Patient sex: M
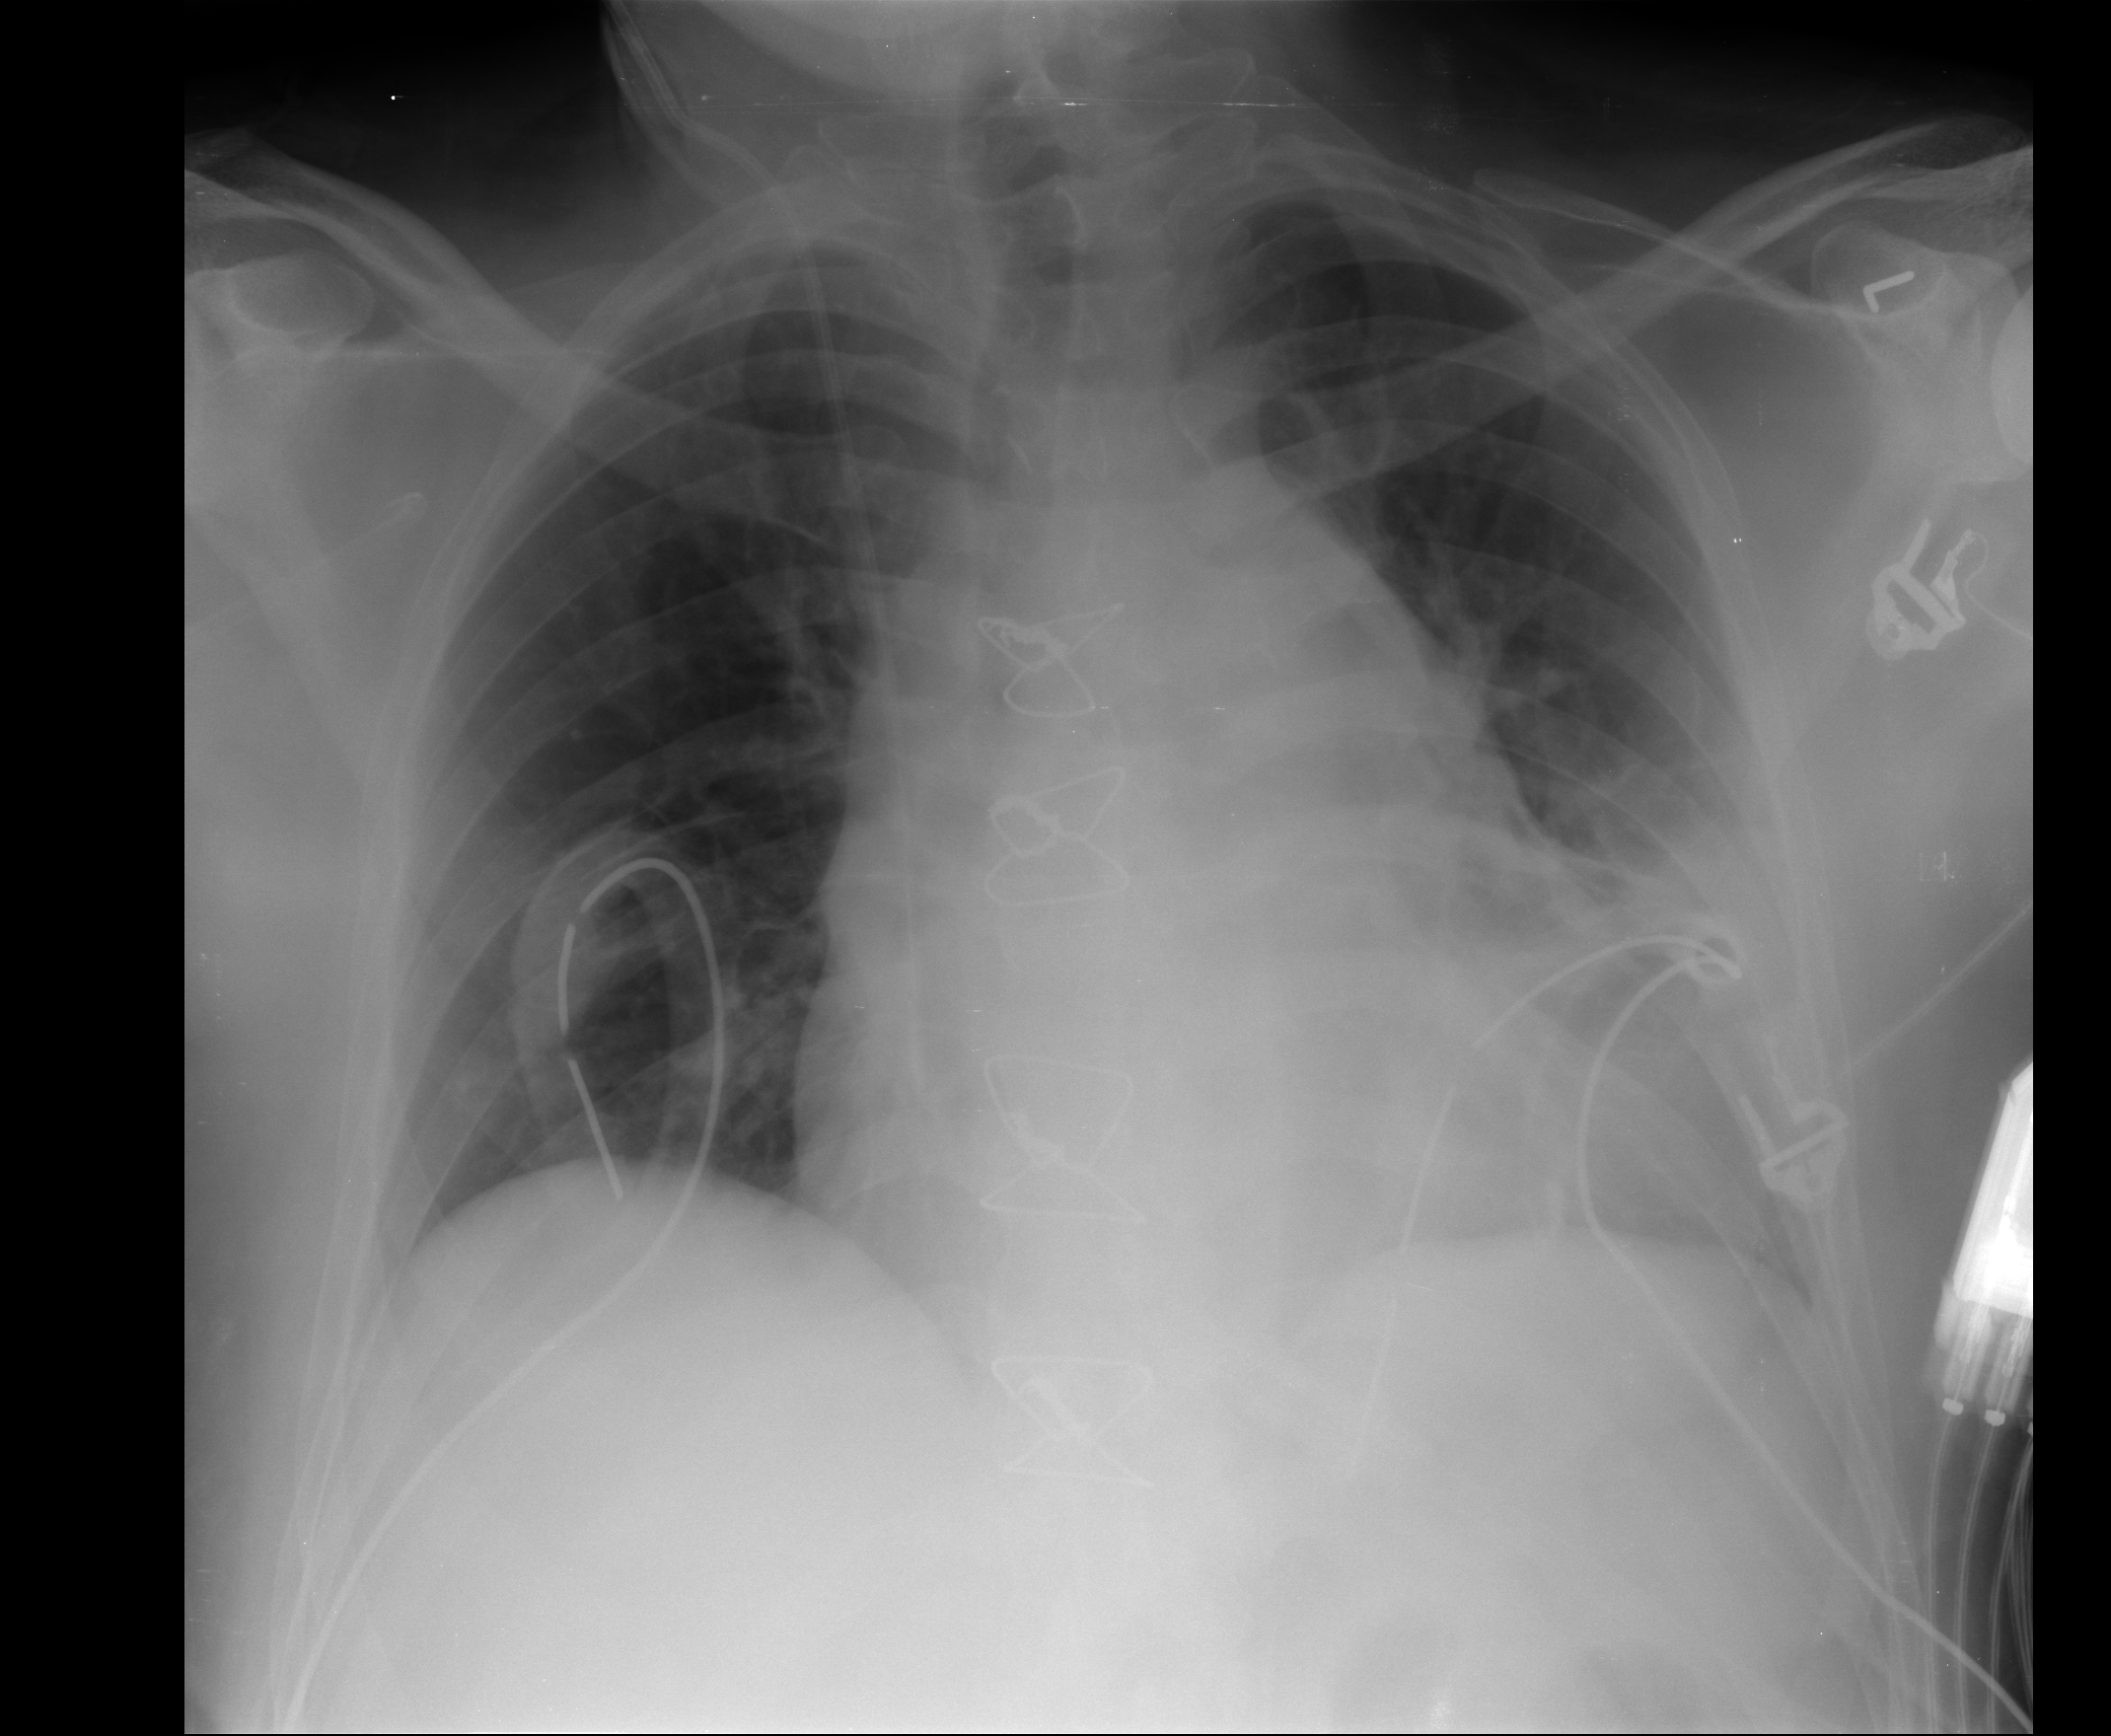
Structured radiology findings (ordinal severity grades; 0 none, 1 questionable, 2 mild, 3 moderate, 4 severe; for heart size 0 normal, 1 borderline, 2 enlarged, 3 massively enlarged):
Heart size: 3
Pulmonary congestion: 1
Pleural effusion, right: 0
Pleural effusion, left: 2
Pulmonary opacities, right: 0
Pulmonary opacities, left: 0
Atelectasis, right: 2
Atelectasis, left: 2